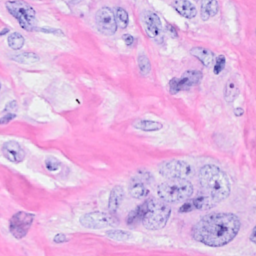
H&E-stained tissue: Breast